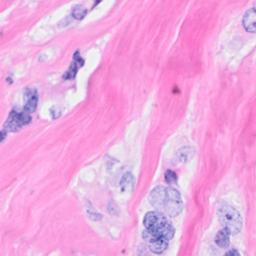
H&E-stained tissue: Breast